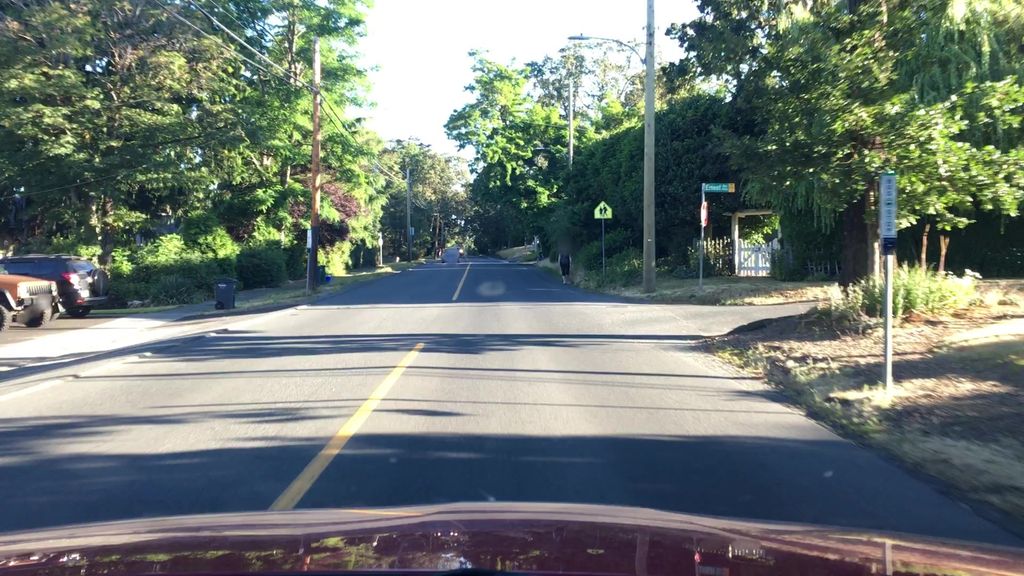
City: victoria